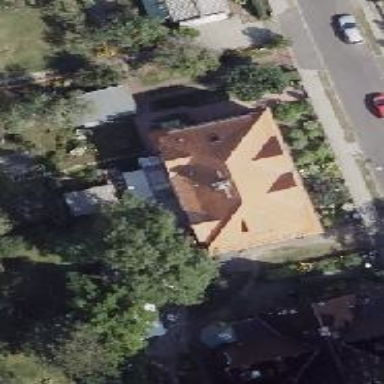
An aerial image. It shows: Detached building with mansard roof.